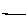
Label: line